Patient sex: M
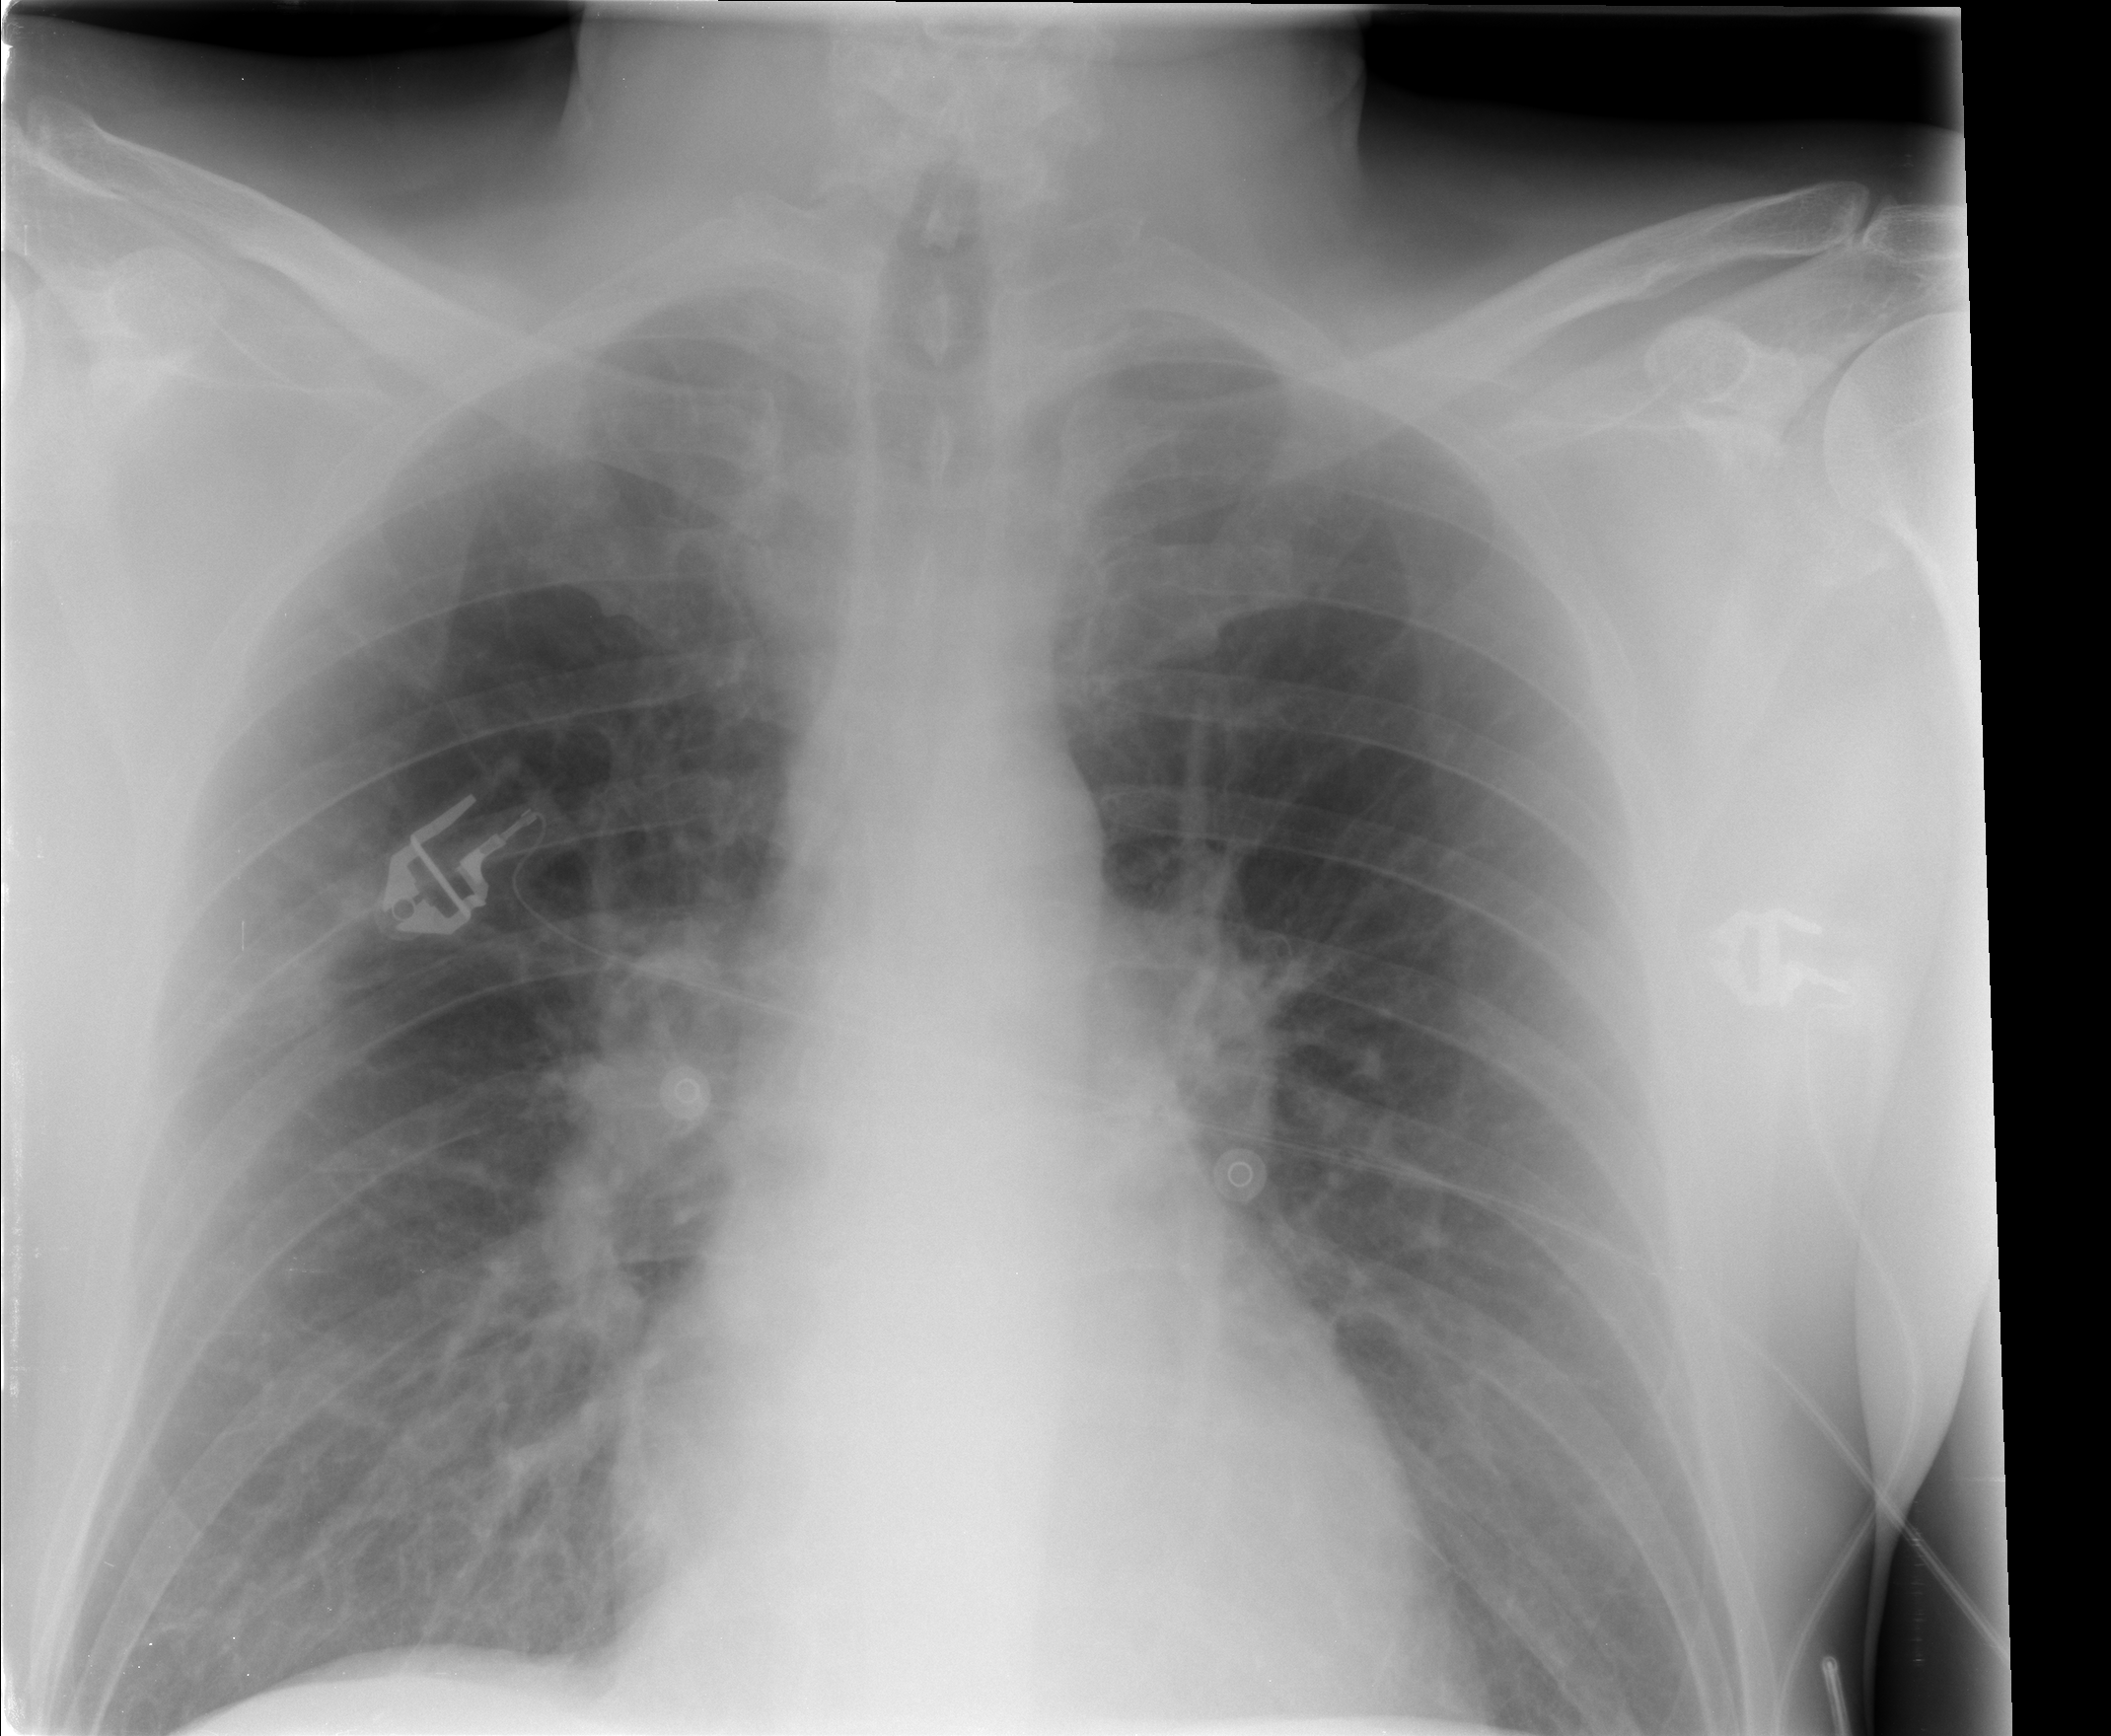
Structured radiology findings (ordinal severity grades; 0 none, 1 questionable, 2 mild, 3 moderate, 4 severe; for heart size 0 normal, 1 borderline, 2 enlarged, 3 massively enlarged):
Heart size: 2
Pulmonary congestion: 1
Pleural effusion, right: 0
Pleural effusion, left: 0
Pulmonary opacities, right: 0
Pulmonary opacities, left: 0
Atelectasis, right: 0
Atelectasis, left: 0